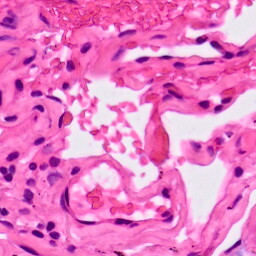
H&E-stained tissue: Lung